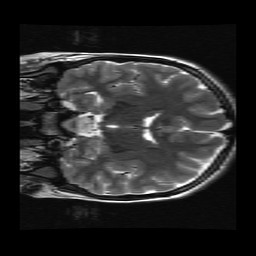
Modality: T2w
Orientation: coronal
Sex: female
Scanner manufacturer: ge
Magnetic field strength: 3 T
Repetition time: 5 s
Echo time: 0.1017 s